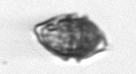
Label: Kryptoperidinium_triquetrum